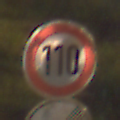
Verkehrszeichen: Geschwindigkeit110
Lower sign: EndeUeberholverbot
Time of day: Night
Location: Outdoor (Suburban)
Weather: PartlyCloudy
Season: NotSpecified
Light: Artificial